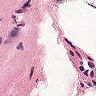
Metastatic tissue present: no